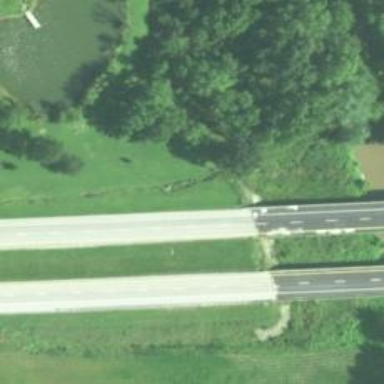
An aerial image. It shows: Primary highway expressway that includes bridge.